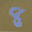
Label: 8